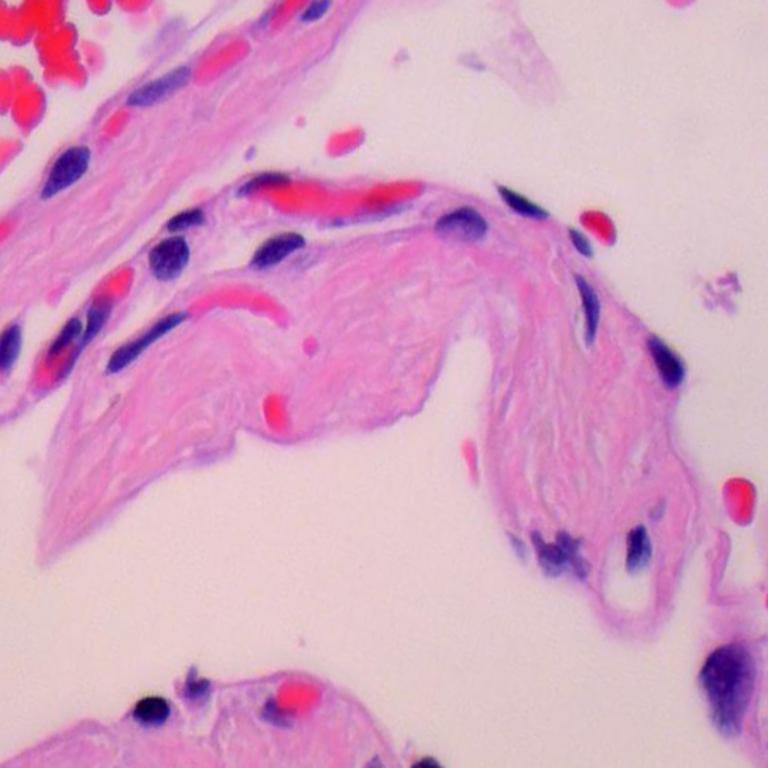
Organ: lung
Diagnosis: benign